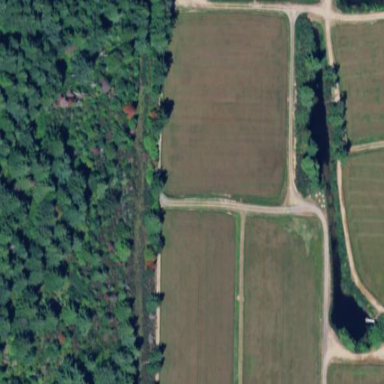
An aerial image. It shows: Farmland with cranberries as the main crop.